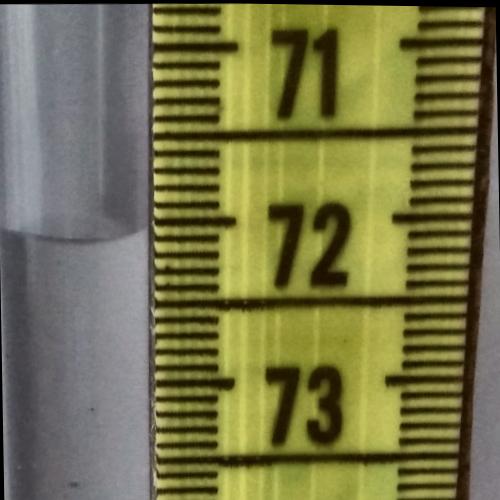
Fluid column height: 72.1 cm